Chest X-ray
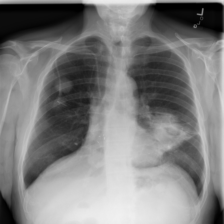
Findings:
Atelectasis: negative
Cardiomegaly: negative
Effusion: negative
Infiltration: negative
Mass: positive
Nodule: negative
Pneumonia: negative
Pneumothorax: negative
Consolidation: negative
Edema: negative
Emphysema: negative
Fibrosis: negative
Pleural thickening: negative
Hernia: negative